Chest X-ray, AP view. Patient: 17 years old, sex F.
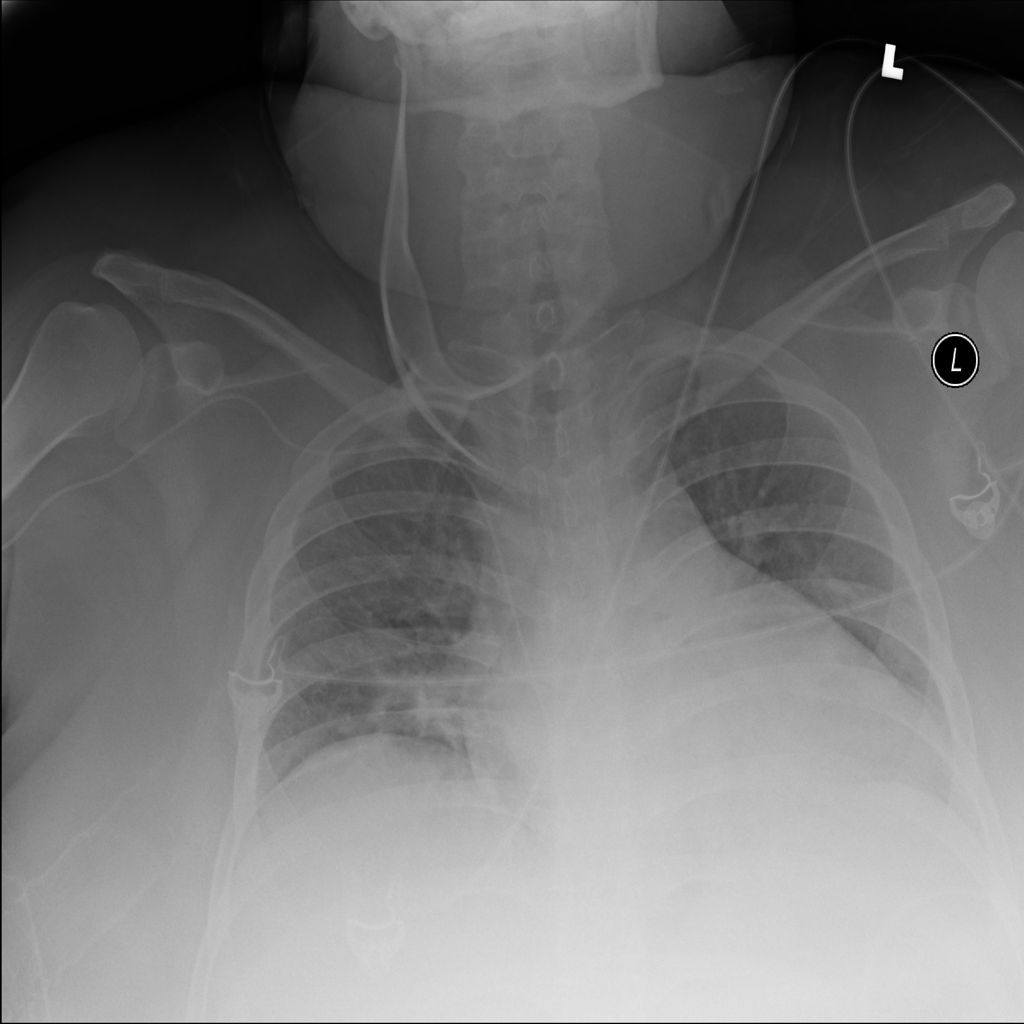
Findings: No Finding